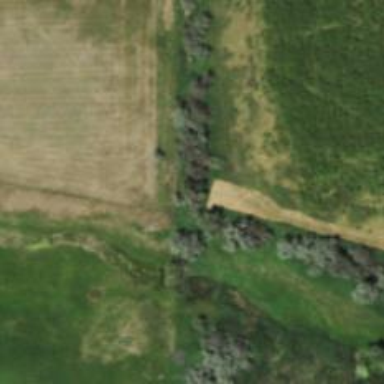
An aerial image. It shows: Row of trees in natural setting.